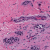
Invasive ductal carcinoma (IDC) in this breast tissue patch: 0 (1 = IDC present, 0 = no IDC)